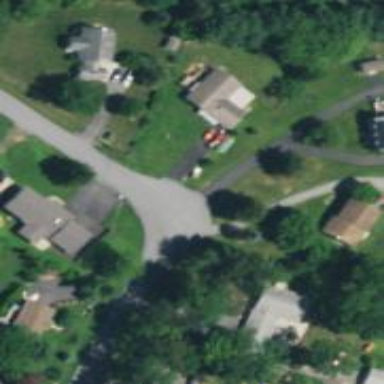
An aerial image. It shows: Driveway.